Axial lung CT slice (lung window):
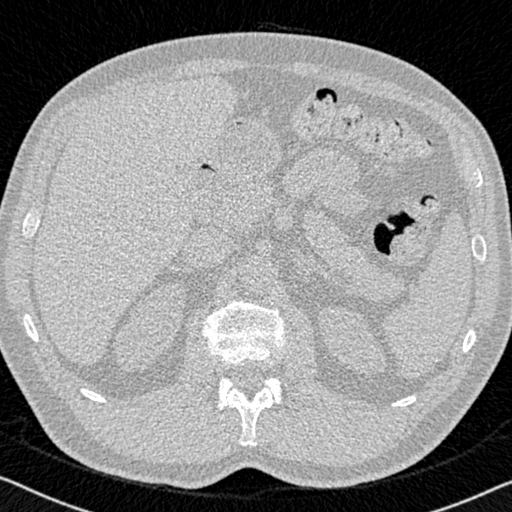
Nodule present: no